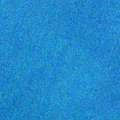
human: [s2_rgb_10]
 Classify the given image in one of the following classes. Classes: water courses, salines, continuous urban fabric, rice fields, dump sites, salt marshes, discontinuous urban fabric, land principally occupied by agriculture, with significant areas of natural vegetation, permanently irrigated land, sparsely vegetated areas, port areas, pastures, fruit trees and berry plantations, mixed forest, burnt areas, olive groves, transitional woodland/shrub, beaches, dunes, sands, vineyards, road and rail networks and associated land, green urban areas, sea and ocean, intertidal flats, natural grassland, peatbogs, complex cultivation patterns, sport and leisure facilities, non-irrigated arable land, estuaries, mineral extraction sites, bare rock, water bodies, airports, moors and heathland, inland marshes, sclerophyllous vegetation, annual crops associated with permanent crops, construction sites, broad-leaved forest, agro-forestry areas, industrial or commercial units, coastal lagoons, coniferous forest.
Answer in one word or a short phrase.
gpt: sea and ocean